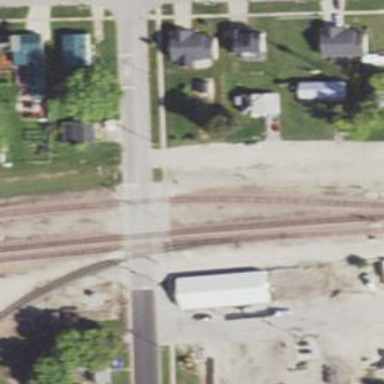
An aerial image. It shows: Level crossing along the railway.